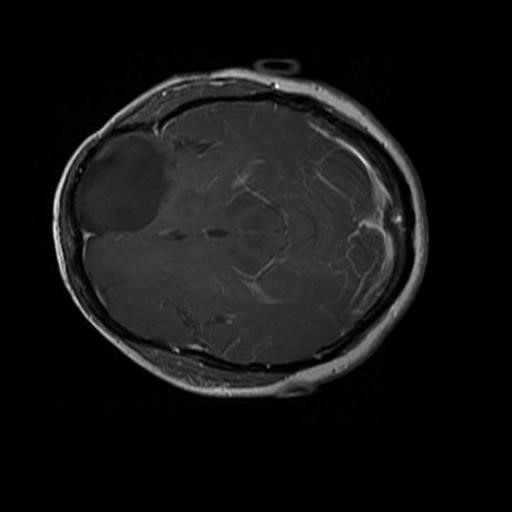
Label: brain_glioma